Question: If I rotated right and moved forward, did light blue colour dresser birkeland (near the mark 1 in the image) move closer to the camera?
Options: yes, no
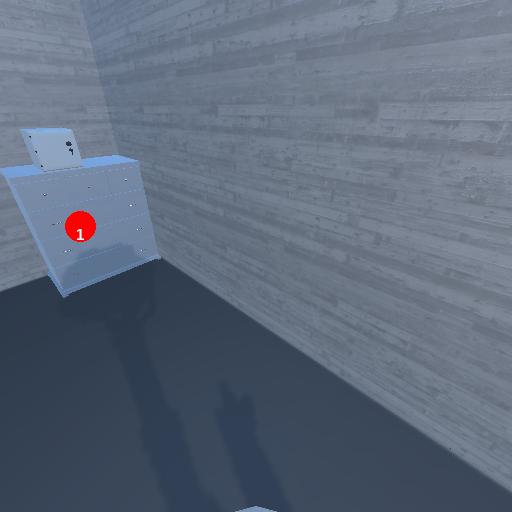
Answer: yes